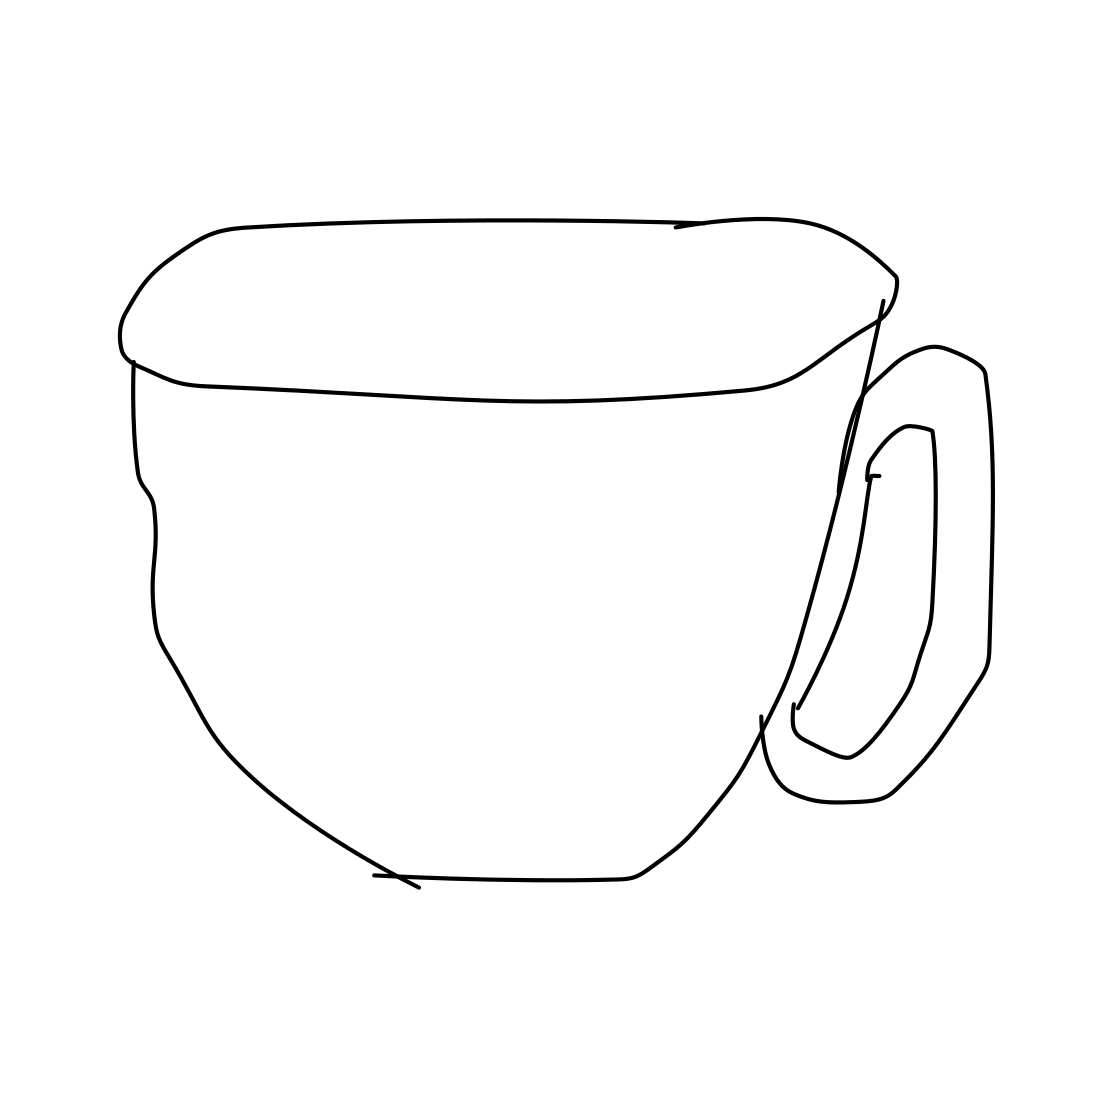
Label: cup